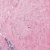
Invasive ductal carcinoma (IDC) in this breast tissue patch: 1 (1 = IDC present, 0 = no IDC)